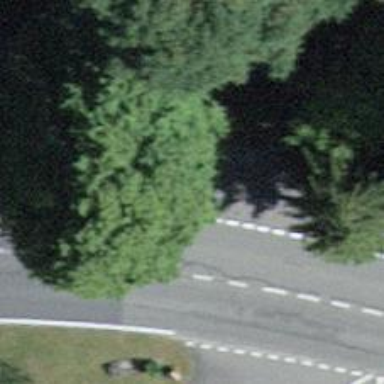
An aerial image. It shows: Bus stop along the road.